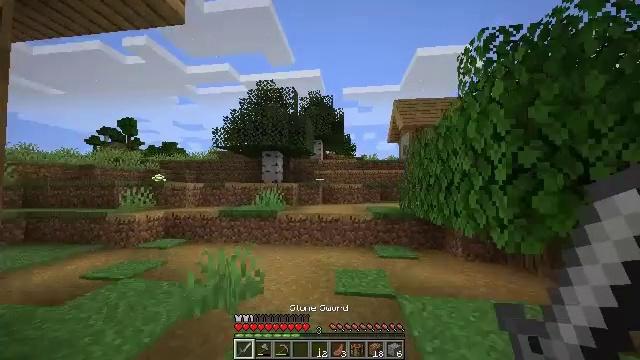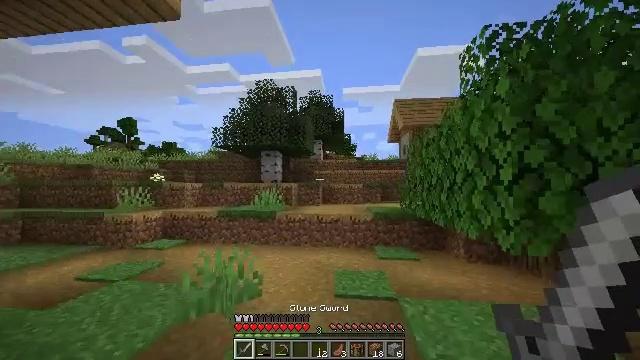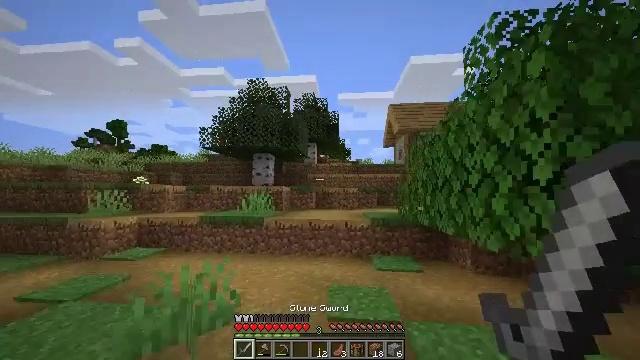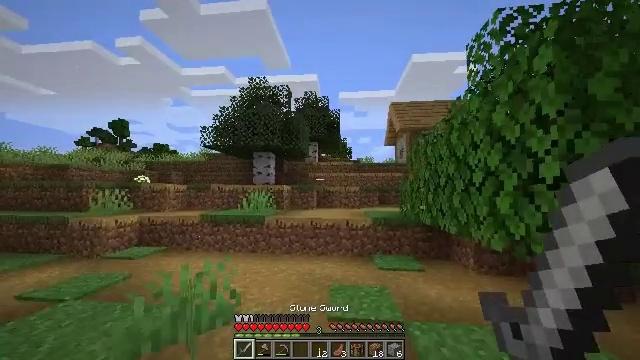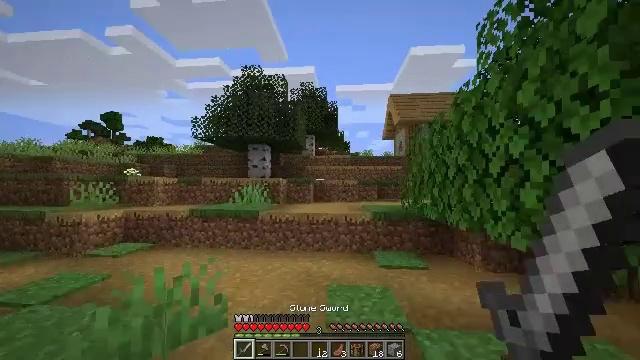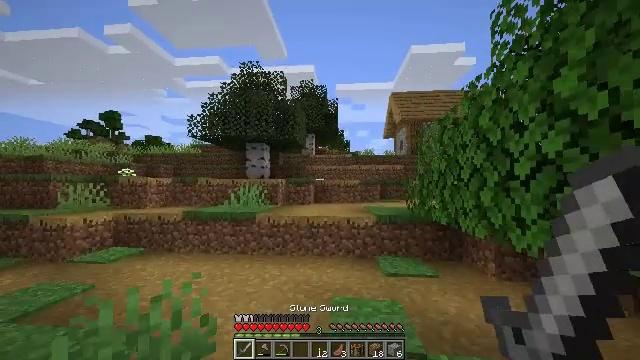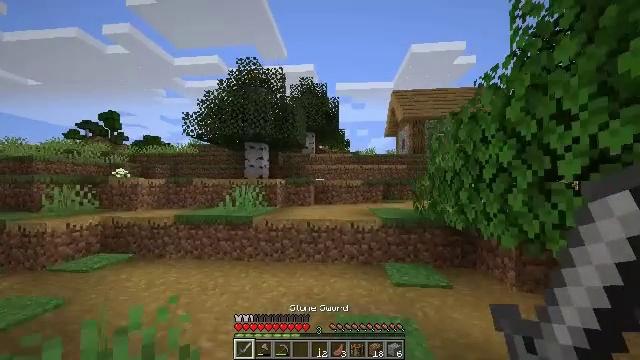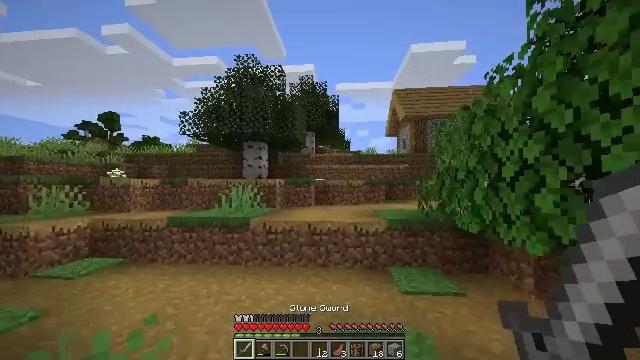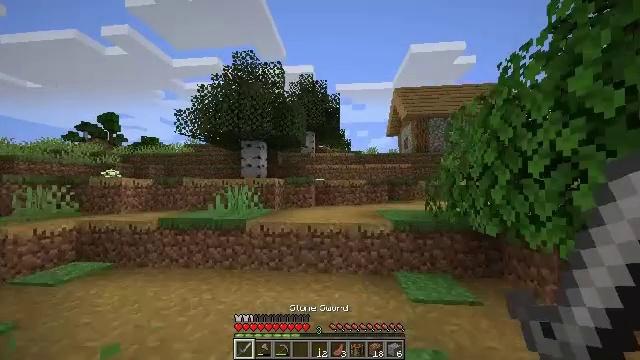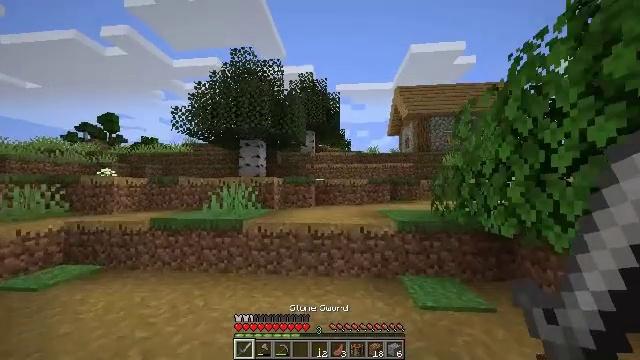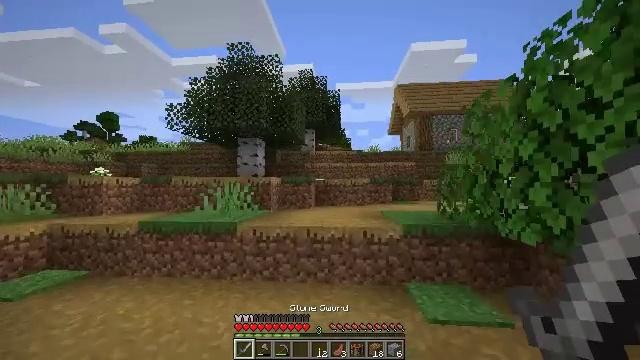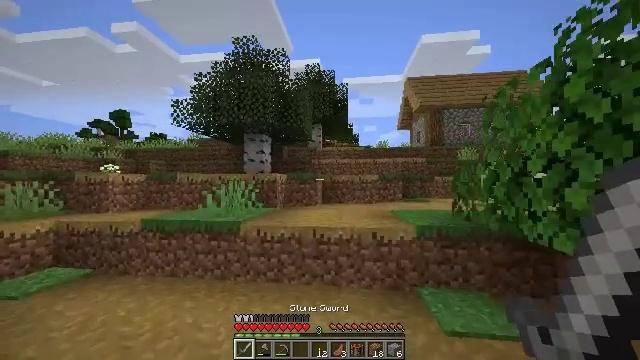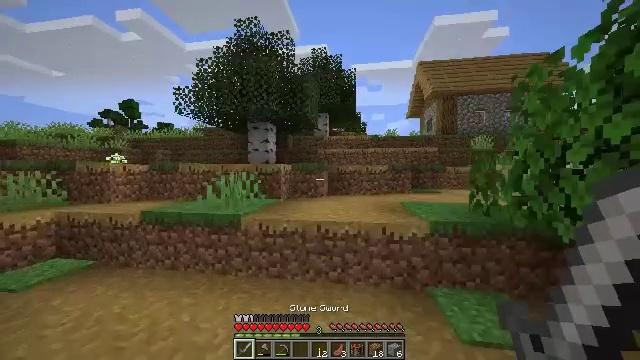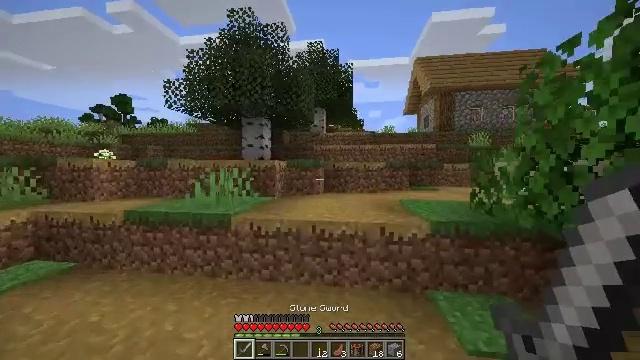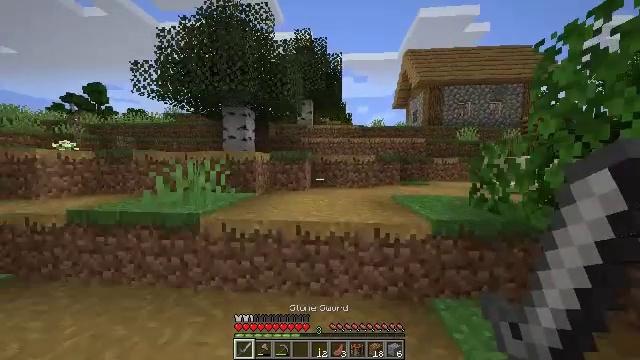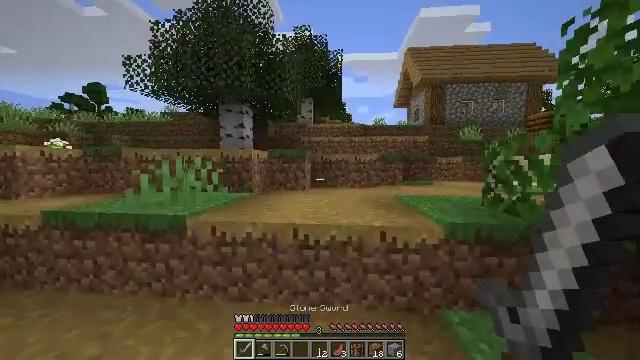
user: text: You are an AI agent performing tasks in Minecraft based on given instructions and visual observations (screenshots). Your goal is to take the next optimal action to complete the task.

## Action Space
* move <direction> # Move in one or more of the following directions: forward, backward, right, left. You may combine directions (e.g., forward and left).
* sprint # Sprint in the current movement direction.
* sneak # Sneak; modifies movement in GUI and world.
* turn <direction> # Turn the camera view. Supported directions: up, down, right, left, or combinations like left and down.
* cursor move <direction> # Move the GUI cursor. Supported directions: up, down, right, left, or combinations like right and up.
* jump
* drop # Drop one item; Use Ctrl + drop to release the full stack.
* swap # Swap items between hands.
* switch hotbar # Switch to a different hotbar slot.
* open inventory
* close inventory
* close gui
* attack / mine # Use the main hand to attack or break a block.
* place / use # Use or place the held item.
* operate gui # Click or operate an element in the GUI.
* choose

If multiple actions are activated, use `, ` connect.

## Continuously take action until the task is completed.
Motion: motion action
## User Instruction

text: Harvest potatoes.
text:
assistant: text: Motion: move forward
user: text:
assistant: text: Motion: move forward, turn right and up
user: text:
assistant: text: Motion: move forward
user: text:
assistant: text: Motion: move forward, turn down
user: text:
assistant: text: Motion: move forward
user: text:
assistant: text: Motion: move forward
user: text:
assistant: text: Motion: move forward
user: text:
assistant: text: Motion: move forward
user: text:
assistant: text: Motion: move forward
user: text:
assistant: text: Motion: move forward
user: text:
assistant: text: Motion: move forward, turn left
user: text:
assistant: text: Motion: move forward, turn left and down
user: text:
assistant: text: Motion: move forward
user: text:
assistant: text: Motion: move forward, turn right and down
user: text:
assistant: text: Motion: move forward
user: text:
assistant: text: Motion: move forward
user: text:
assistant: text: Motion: move forward, turn right, jump
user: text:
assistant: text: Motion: move forward, turn right, jump
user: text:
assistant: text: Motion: move forward, turn right, jump
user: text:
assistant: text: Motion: move forward
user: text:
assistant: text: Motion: move forward
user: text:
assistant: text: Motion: move forward, turn right
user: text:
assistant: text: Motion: move forward
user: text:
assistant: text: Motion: move forward
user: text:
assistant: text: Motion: move forward, turn right
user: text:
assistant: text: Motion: move forward, turn right and down
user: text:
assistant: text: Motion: move forward, turn right
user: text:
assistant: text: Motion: move forward and move left
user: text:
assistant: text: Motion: move forward and move left
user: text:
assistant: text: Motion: move forward and move left, turn right and up